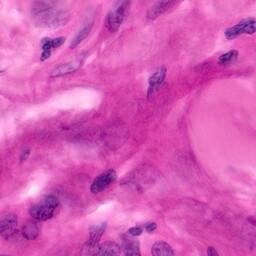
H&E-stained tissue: Pancreatic